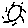
Label: sun